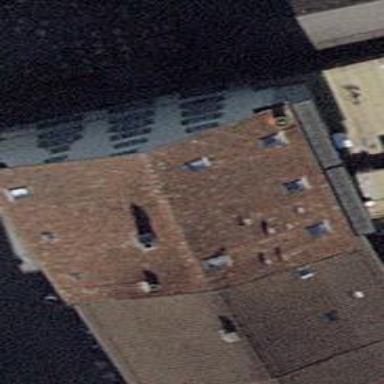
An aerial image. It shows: Restaurant.